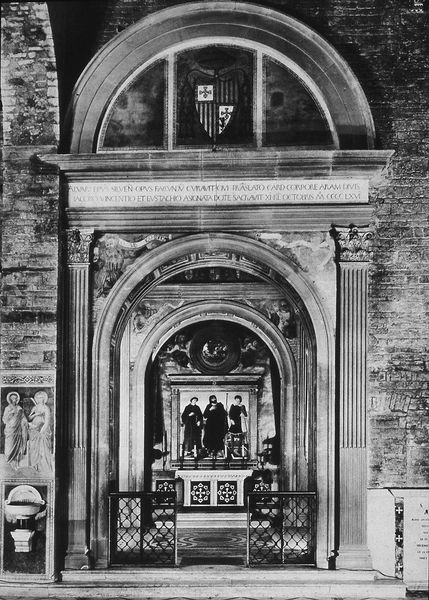
Titel: Kapelle des Kardinals von Portugal
Schlagwörter: weiß, fenster, männer, pfeiler, schwarz, säule, stein, bild, kirche, spanien, schrift, bogen, pilaster, fotografie, bögen, kreuz, torbogen, becken, altar, kathedrale, wappen, kapelle, heilige, latein, weihwasser, hebräisch, wappe